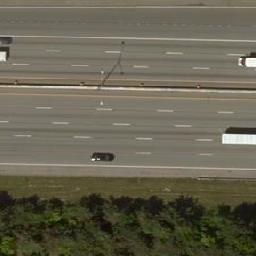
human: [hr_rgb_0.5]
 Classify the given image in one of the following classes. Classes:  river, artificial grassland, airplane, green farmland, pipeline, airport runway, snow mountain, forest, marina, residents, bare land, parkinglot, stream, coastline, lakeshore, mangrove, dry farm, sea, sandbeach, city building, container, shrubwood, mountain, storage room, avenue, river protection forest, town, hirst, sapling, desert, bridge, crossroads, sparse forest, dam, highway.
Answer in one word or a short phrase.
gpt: highway